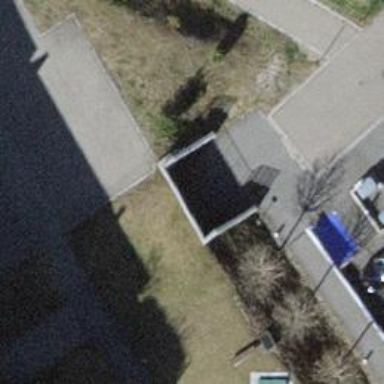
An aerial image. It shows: Parking area.